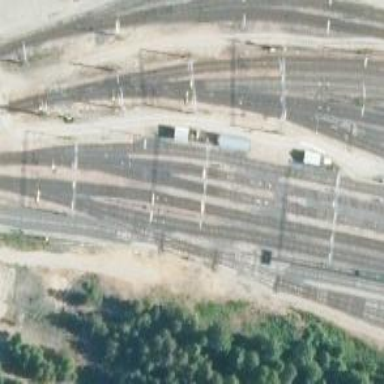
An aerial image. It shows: Rail siding with electrified contact lines for trains.